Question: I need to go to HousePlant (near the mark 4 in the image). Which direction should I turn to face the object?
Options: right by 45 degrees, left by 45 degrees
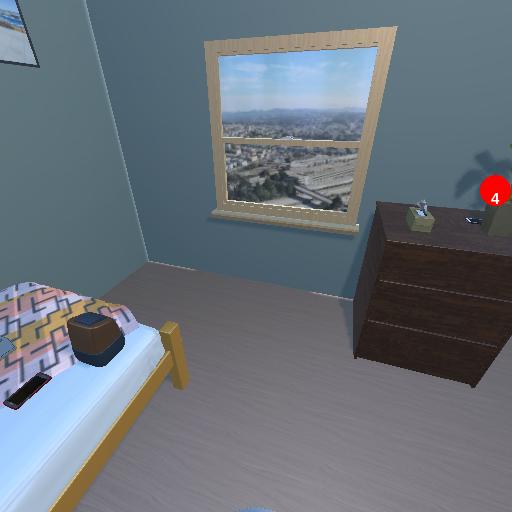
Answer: right by 45 degrees